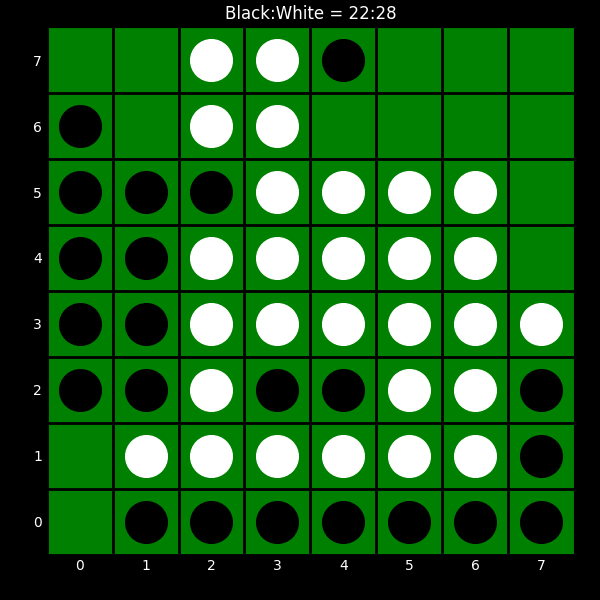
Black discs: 22
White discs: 28